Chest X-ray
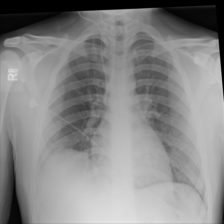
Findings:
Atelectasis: negative
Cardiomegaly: negative
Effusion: negative
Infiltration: negative
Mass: negative
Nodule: negative
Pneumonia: negative
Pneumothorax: negative
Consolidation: negative
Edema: negative
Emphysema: negative
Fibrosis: negative
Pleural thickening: negative
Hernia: negative